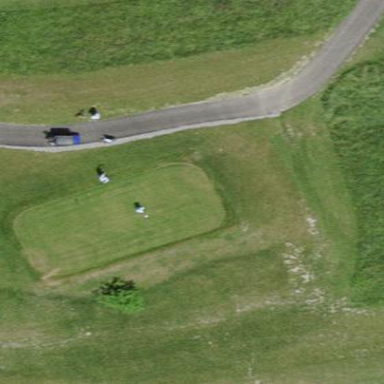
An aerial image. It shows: Grass area designated as golf tee.